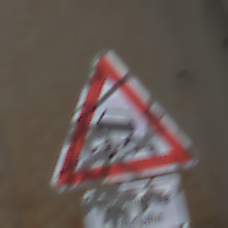
Verkehrszeichen: SchleuderOderRutschgefahr
Zusatzzeichen unten: HinweiseAufGefahrenDurchVerbaleAngabe4
Umgebung: Outdoor, Nature
Tageszeit: MorningAfternoon
Wetter: PartlyCloudy
Licht: Natural
Jahreszeit: Autumn
Kontrast: LowContrast